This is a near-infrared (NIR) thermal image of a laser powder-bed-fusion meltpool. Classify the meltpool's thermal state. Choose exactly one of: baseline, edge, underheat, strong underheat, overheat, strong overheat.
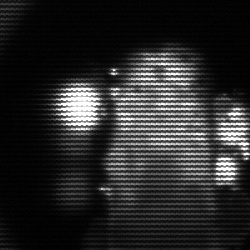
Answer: strong underheat